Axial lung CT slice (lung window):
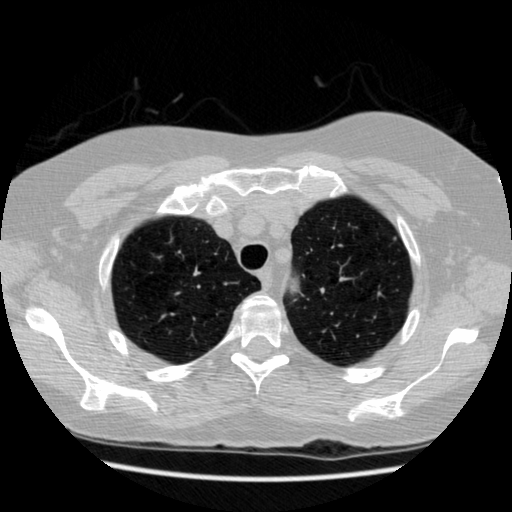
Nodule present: no